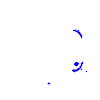
Particle: proton